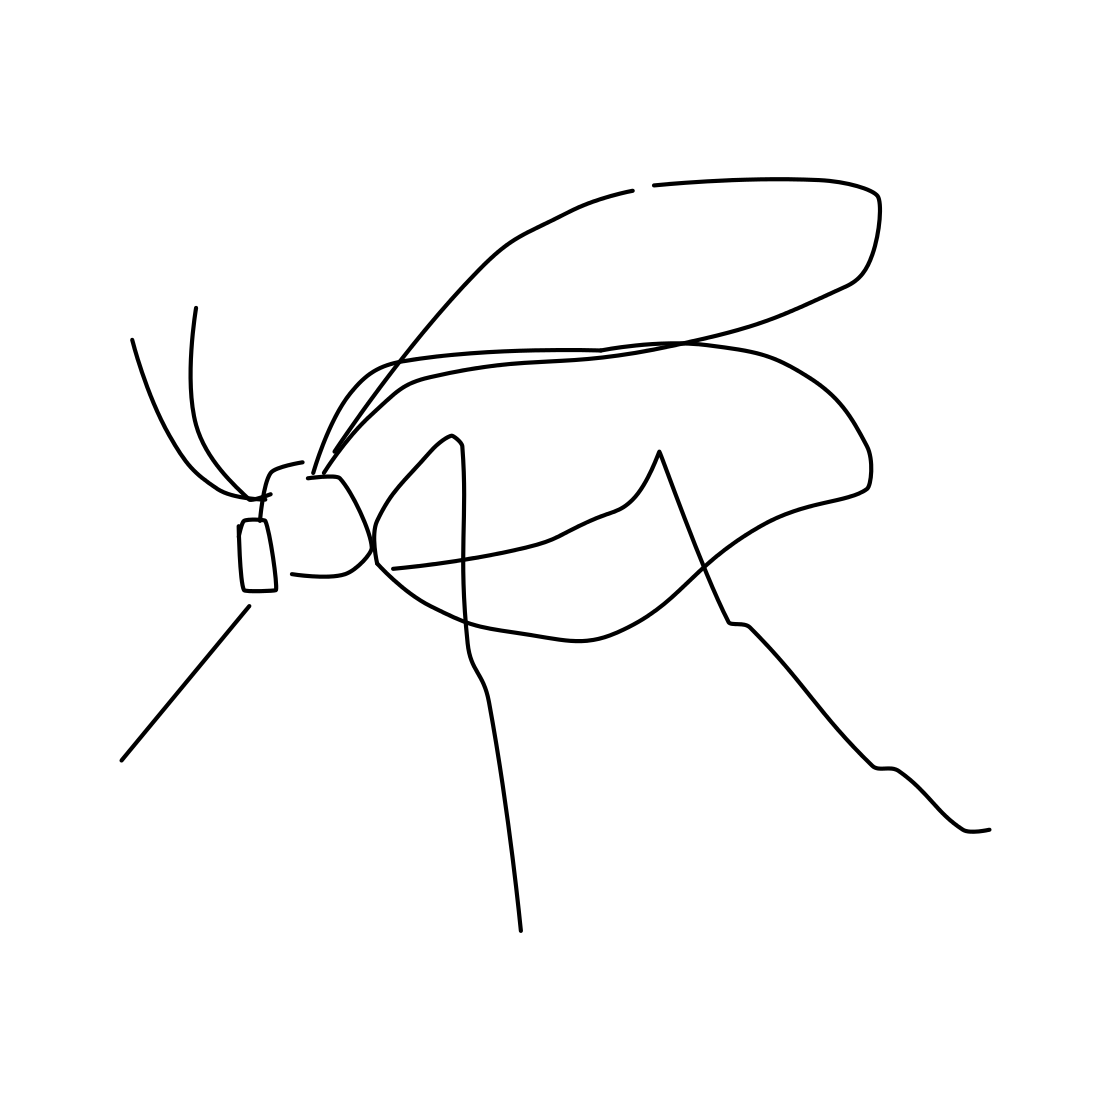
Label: mosquito